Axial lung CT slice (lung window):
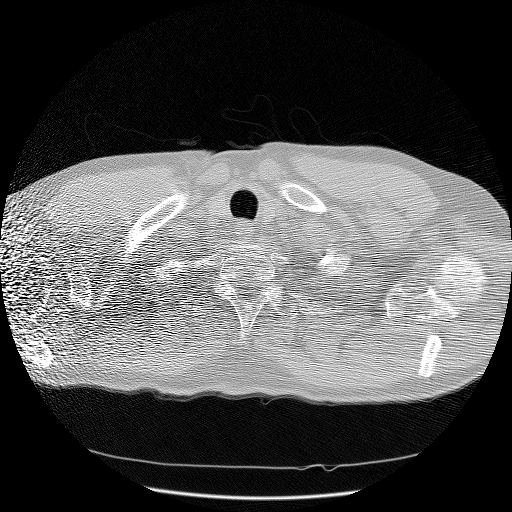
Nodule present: no